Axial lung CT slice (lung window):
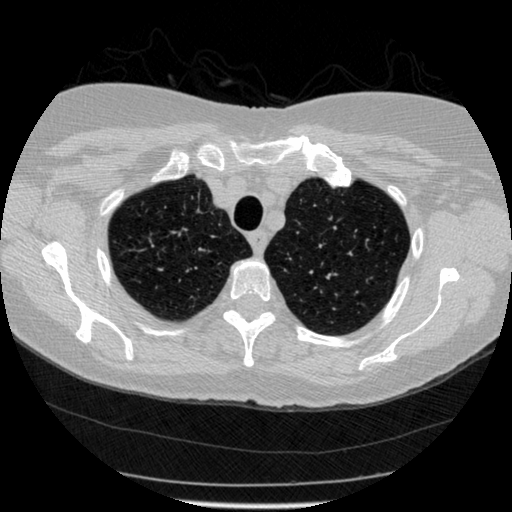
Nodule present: no